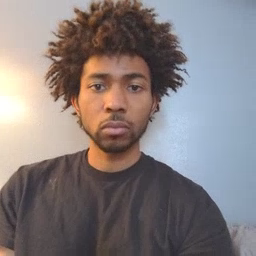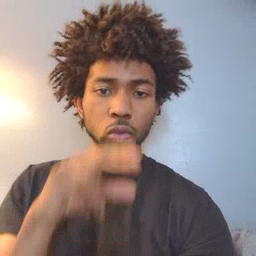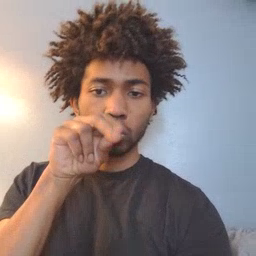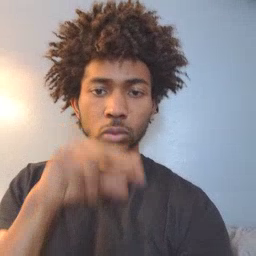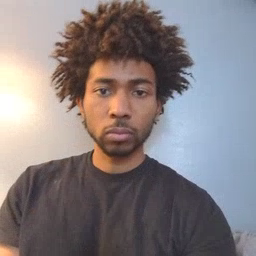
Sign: duck